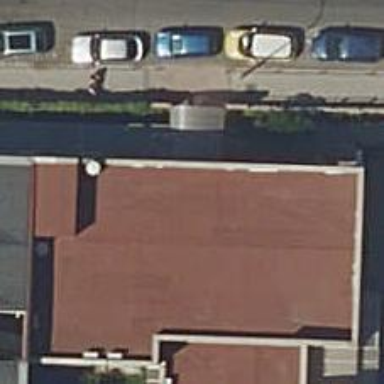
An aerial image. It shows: Kindergarten.